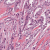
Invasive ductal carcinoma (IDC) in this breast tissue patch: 1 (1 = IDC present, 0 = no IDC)